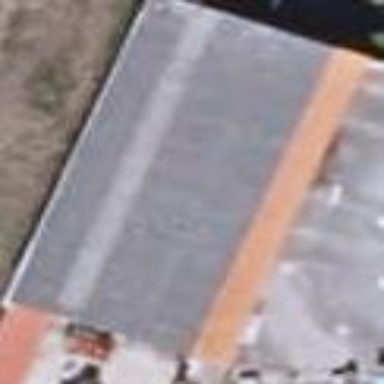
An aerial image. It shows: Garage.